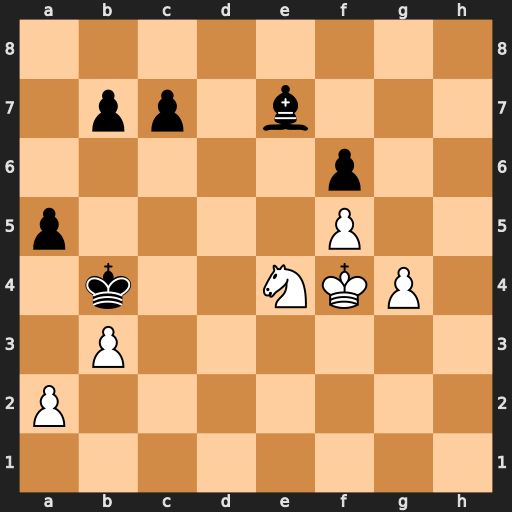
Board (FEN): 8/1pp1b3/5p2/p4P2/1k2NKP1/1P6/P7/8
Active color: w
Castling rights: -
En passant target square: -
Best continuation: Nxf6 Bxf6 g5 Bd4 f6